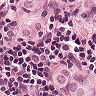
Metastatic tissue present: yes